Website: home-depot
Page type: customer-info-address
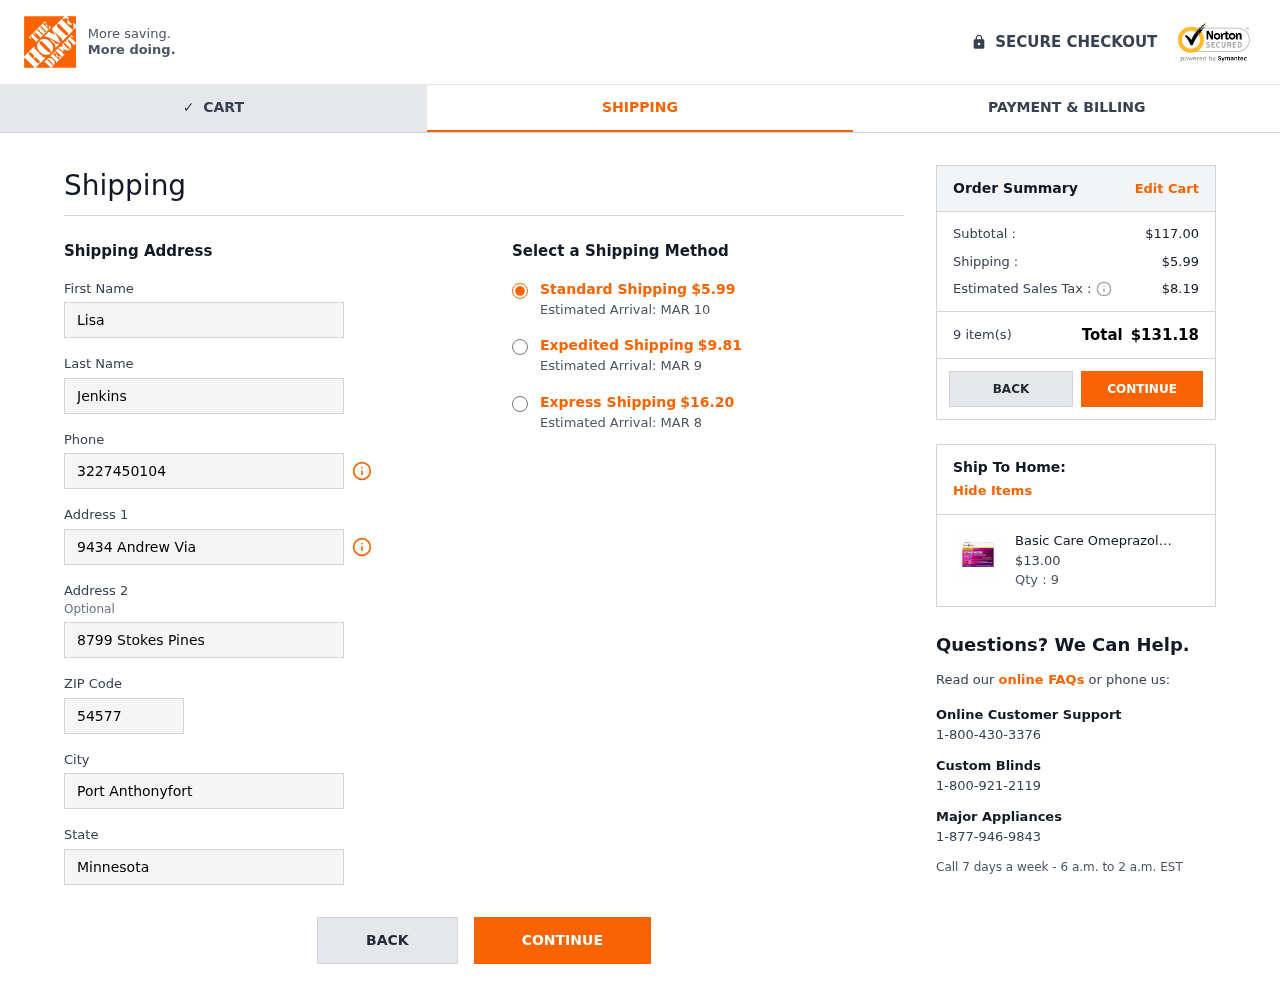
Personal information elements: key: PII_CITY
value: Port Anthonyfort
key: PII_FIRSTNAME
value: Lisa
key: PII_LASTNAME
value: Jenkins
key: PII_PHONE
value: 3227450104
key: PII_POSTCODE
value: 54577
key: PII_STATE
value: Minnesota
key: PII_STREET
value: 9434 Andrew Via
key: PII_STREET2
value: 8799 Stokes Pines
Product elements: key: PRODUCT1_NAME
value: Basic Care Omeprazole Orally Disintegrating Tablets, Strawberry Flavor, 14 Count
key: PRODUCT1_PRICE
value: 13
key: PRODUCT1_QUANTITY
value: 9
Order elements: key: ORDER_SHIPPING_COST
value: $5.99
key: ORDER_DELIVERY_DATE
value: Estimated Arrival: MAR 10
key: ORDER_SHIPPING_COST_EXPEDITED
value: $9.81
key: ORDER_DELIVERY_DATE_EXPEDITED
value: Estimated Arrival: MAR 9
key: ORDER_SHIPPING_COST_EXPRESS
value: $16.20
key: ORDER_DELIVERY_DATE_EXPRESS
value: Estimated Arrival: MAR 8
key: ORDER_SUBTOTAL
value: $117.00
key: ORDER_TAX
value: $8.19
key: ORDER_NUM_ITEMS
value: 9 item(s)
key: ORDER_TOTAL
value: $131.18